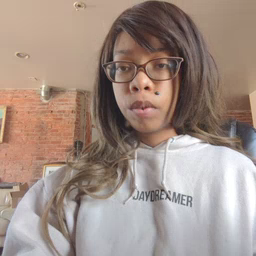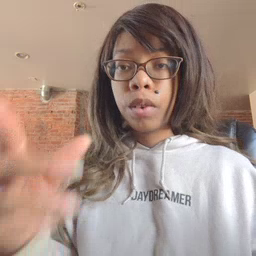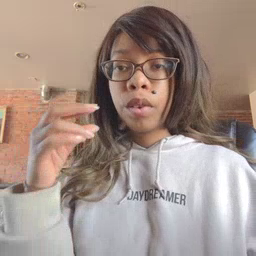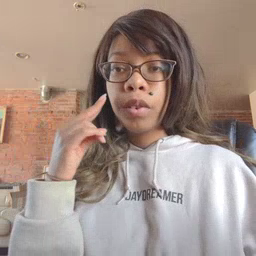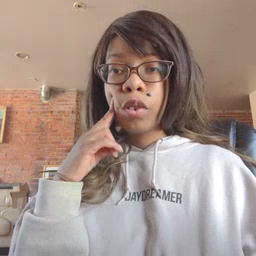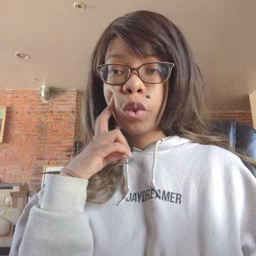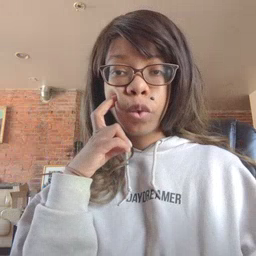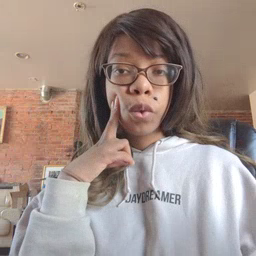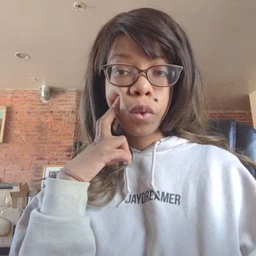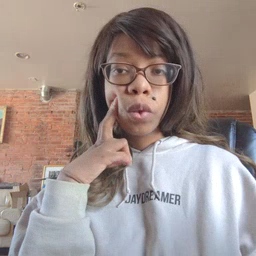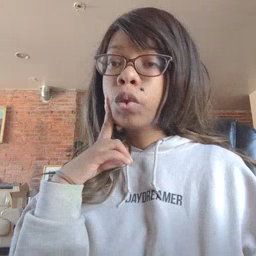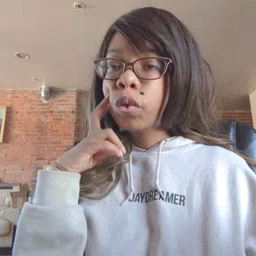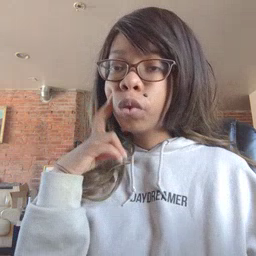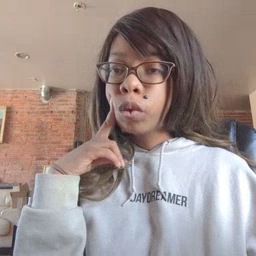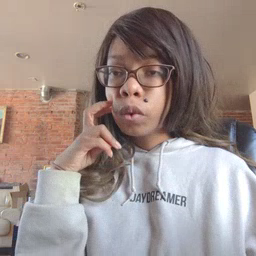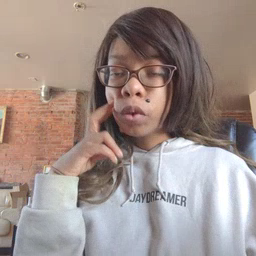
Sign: gum